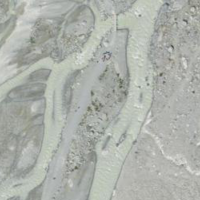
EUNIS habitat code: 47
Species observed at this site:
Saxifraga bryoides
Saxifraga aizoides
Chamaenerion dodonaei
Adenostyles alliariae